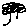
Label: tree